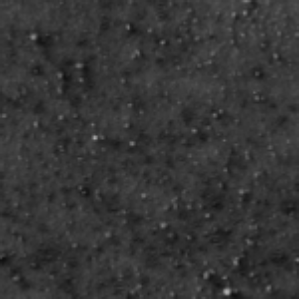
Label: frost